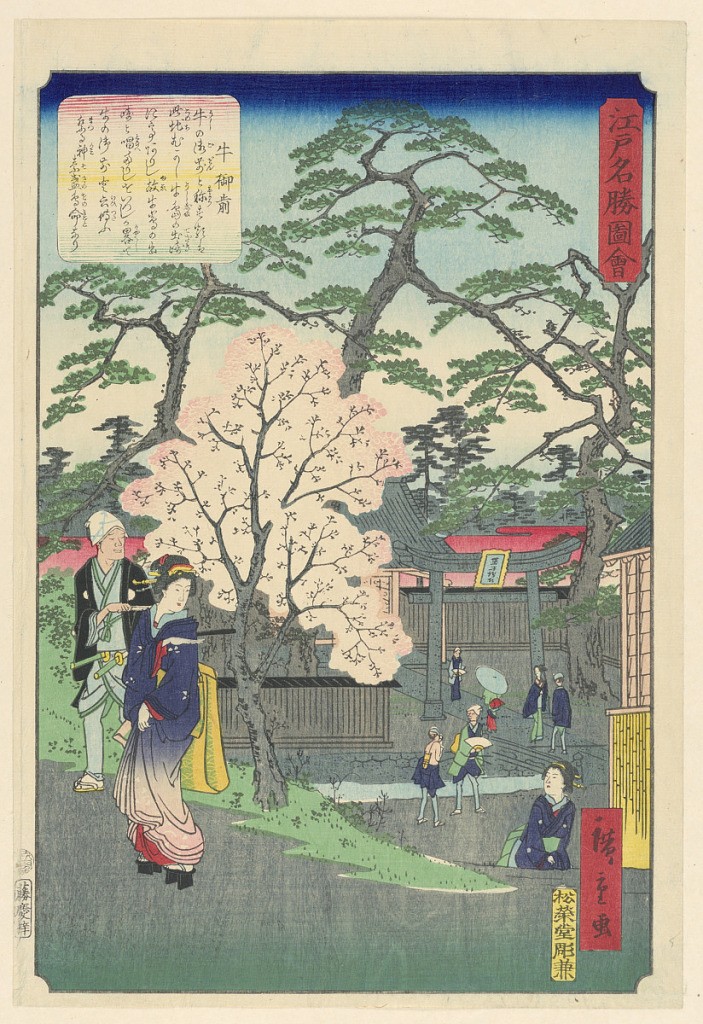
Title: Spring day
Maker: Ando Hiroshige, Japanese, 1797–1858
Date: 1797-1858
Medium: Woodblock print in colored ink on paper
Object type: Print
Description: A woman who is accompanied by a man pauses to look back at a woman who appears to be calling her attention. In the background are people at the entrance of a shrine. The blooming cherry blossom highlights the base of the woman's kimono.